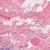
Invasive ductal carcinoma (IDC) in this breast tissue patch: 0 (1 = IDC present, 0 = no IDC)